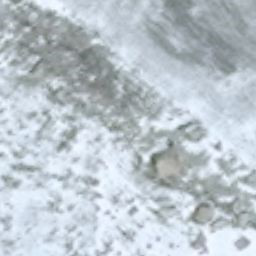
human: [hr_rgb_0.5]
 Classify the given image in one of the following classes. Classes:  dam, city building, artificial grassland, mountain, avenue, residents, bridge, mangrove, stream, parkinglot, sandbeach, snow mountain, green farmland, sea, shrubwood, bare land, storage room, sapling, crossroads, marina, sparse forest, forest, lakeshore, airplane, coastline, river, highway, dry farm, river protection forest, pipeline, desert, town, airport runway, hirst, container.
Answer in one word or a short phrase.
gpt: snow mountain